Question: I'm facing exceptions when I try to start Logstash with web front-end despite I followed all steps at <URL> so I downloaded 'logstash-1.1.11.dev-flatjar.jar' as it is advised. Now it doesn't give any errors when I initialize it. But when I locate my browser to 'myserver:9292' I see errors on both console and web ui like these:
'''
Errno::ENOENT: No such file or directory - file:/home/zimtest/Downloads/logstash-1.1.11.dev-flatjar.jar!/logstash/web/views/search/results.haml
org/jruby/RubyFile.java:333:in 'initialize'
org/jruby/RubyIO.java:1179:in 'open'
jar:file:/home/zimtest/Downloads/logstash-1.1.11.dev-flatjar.jar!/tilt/template.rb:91:in 'read_template_file'
'''

I'm using official tutorial's configuration; here's my 'indexer.conf' file:
'''
input {
redis {
host => "127.0.0.1"
type => "redis-input"
# these settings should match the output of the agent
data_type => "list"
key => "logstash"
# We use json_event here since the sender is a logstash agent
format => "json_event"
}
}
output {
stdout { debug => true debug_format => "json"}
elasticsearch {
host => "127.0.0.1"
}
}
'''
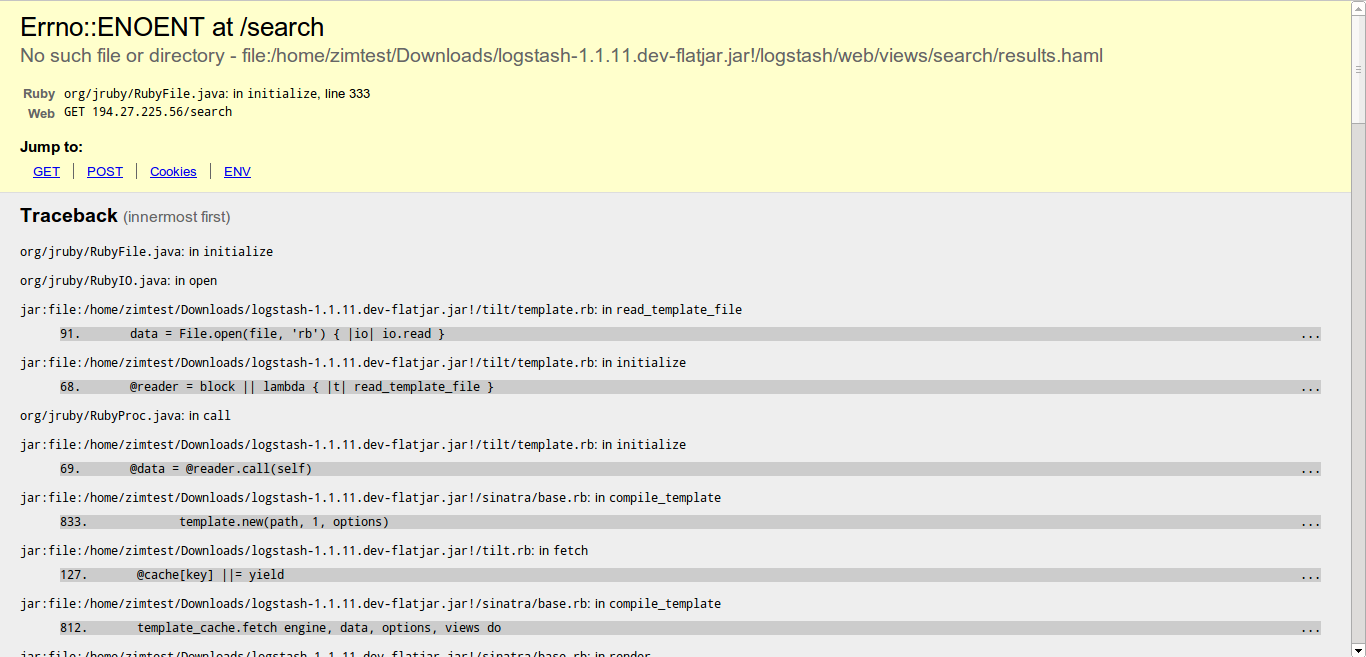
Answer: I was dealing with the same issue.
I opened up the jar and found the views folder was buried and extra folder deeper than we're expecting. Should work long enough until they fix it in the next version.
Quick solution that worked for me:
'''
#extract folder
jar xfv logstash-1.1.11.dev-flatjar.jar logstash/web/views
#move files around
cp -r logstash/web/views/views/ logstash/web/
rm -rf logstash/web/views/views
# push files in jar
jar uvf logstash-1.1.11.dev-flatjar.jar logstash/web/views/
'''